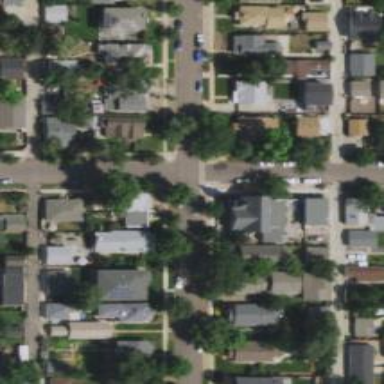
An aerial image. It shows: Residential road with separate sidewalk.